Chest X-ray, PA view. Patient: 24 years old, sex M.
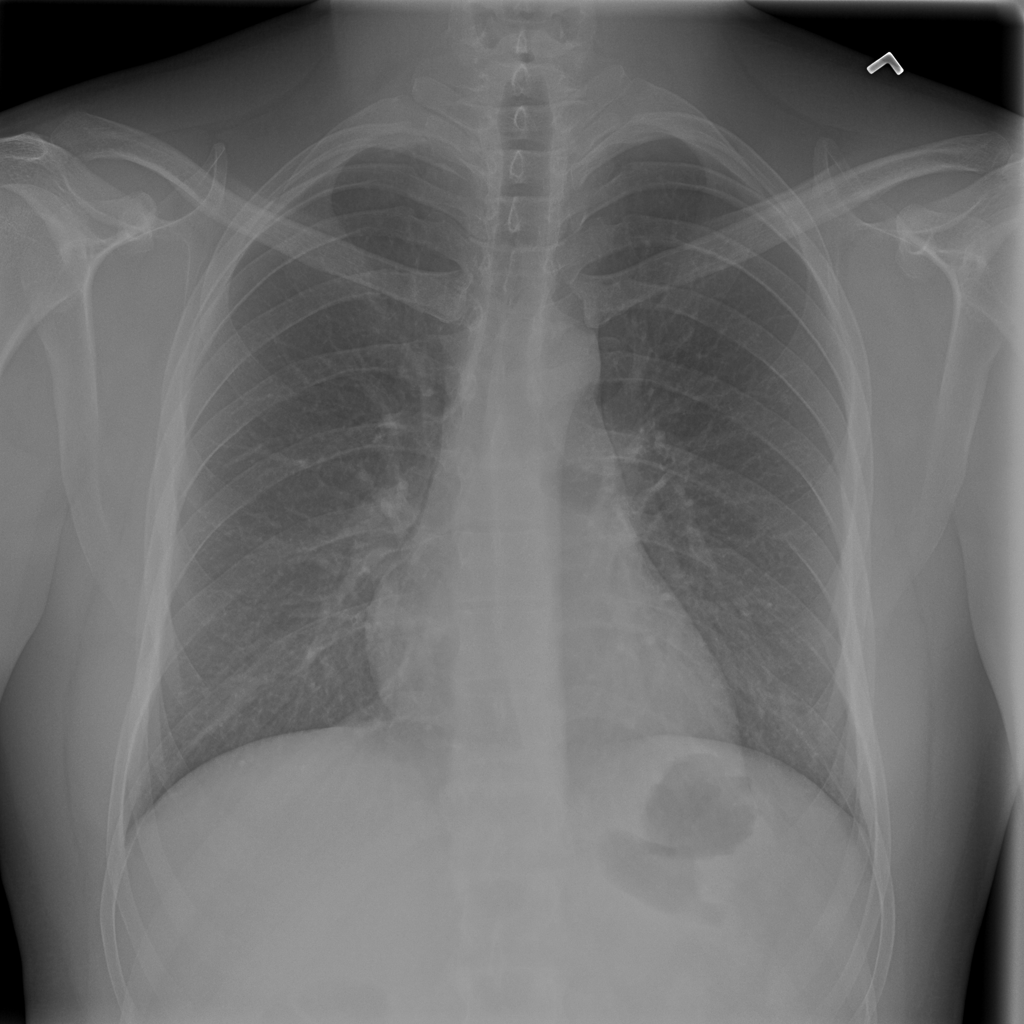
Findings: No Finding